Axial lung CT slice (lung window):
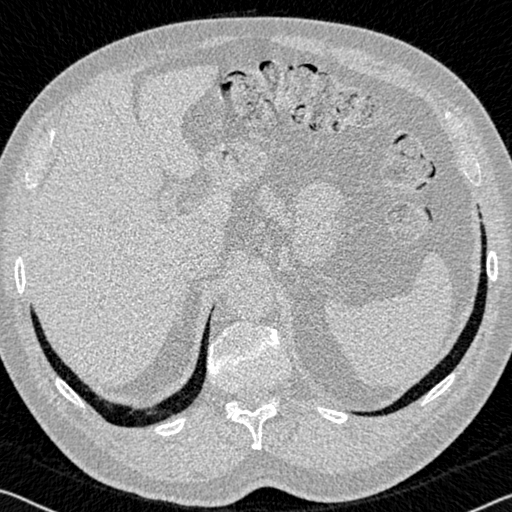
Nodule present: no